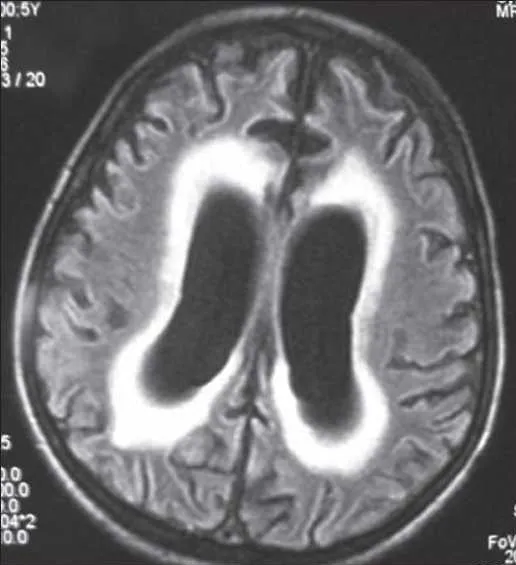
Cranial MRI shows ventricular dilatation and cortical atrophy.
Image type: radiology (mri)